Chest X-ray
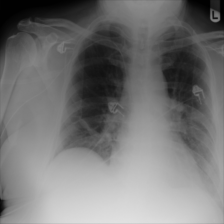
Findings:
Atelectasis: negative
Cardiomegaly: negative
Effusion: negative
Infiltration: negative
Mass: negative
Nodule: negative
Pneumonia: negative
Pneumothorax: negative
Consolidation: negative
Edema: negative
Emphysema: negative
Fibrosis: negative
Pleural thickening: negative
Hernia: negative